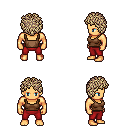
a pixel art fantasy rpg character, male body template, human, tanned skin, brown pirate shirt, red pants, white blonde curly afro hairstyle, four views (front, back, left, right), 2x2 character sprite sheet, small pixel art, hard edges, no anti-aliasing